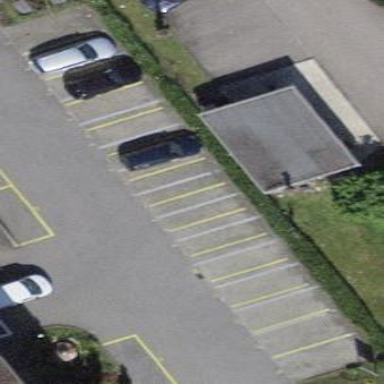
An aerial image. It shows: Parking area with surface.